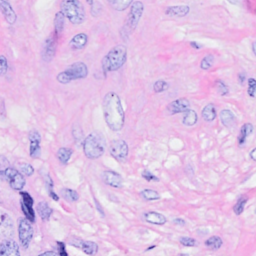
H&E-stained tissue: Breast